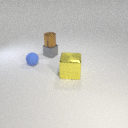
large yellow metal cube in front of small gray metal cube